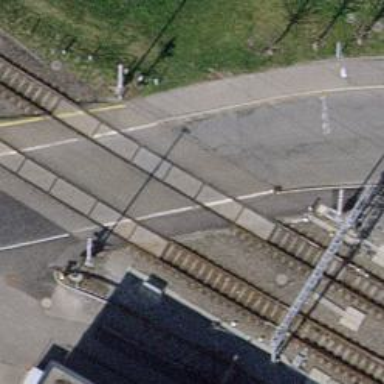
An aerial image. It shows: Level crossing with double half barrier.